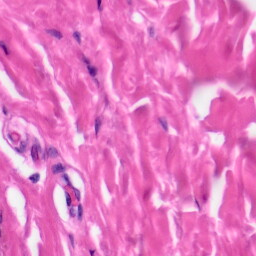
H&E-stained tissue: Skin